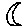
Label: moon